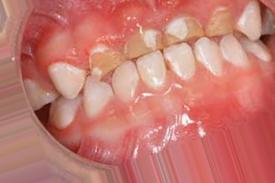
Condition: Caries